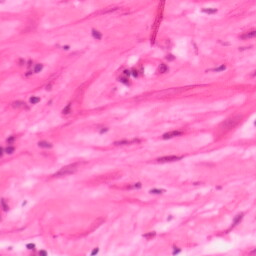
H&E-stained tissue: Colon